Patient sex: M
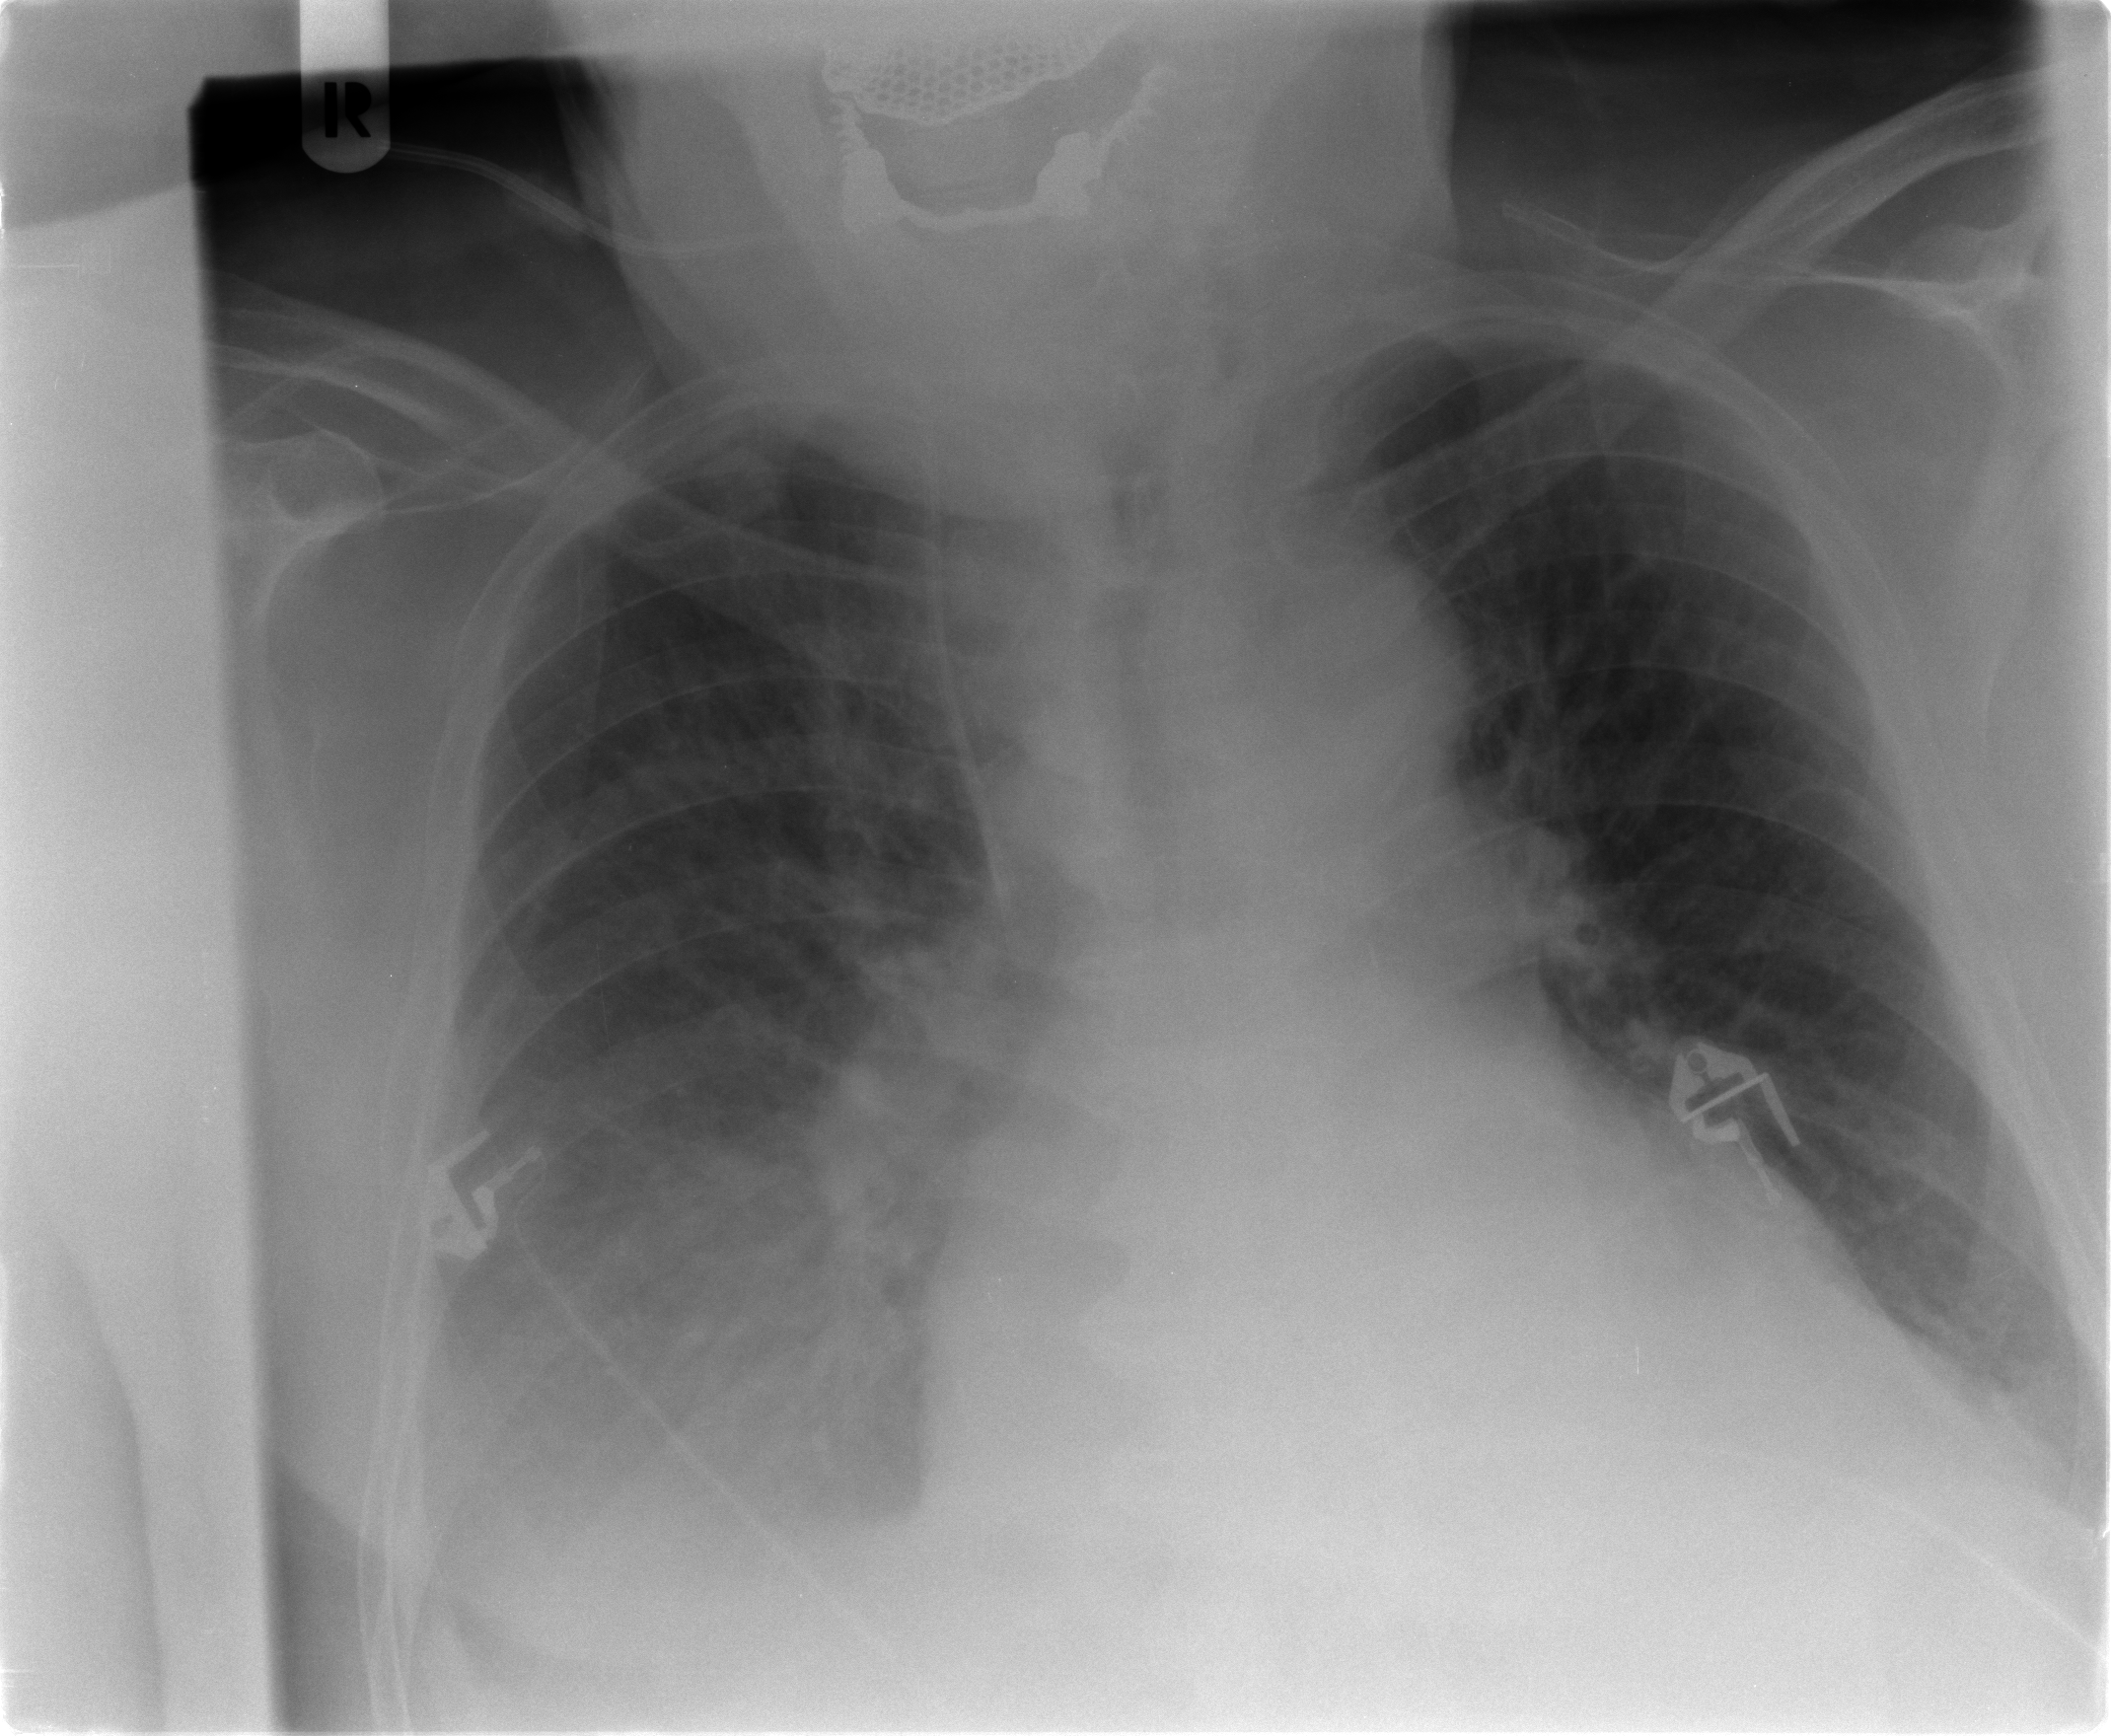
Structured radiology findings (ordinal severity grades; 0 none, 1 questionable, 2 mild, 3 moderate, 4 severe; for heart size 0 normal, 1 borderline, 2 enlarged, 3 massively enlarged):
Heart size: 1
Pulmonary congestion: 2
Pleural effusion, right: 2
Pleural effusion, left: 1
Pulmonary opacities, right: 2
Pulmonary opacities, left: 0
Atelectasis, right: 2
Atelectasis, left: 2